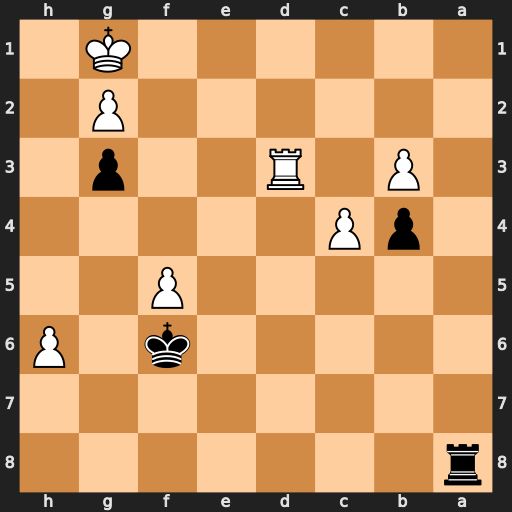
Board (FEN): r7/8/5k1P/5P2/1pP5/1P1R2p1/6P1/6K1
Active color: b
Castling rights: -
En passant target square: -
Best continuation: Ra1+ Rd1 Rxd1#